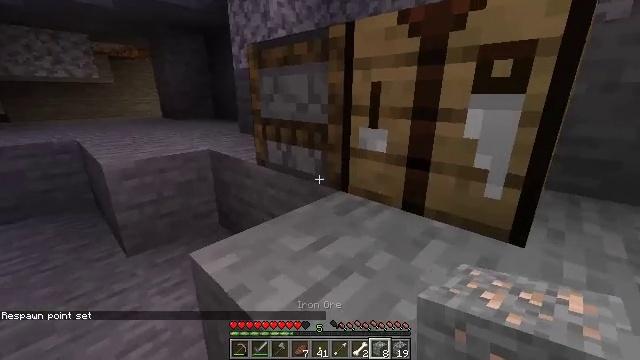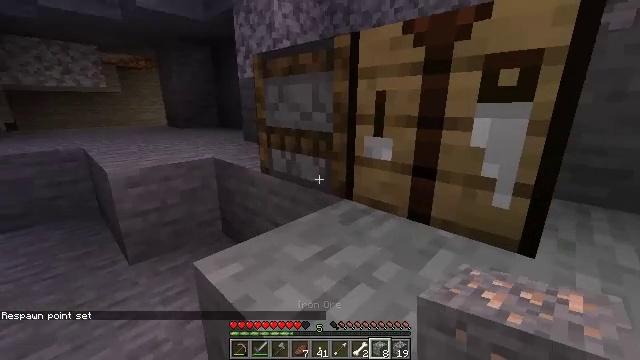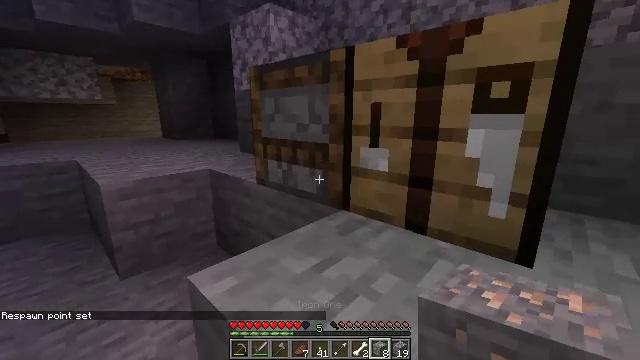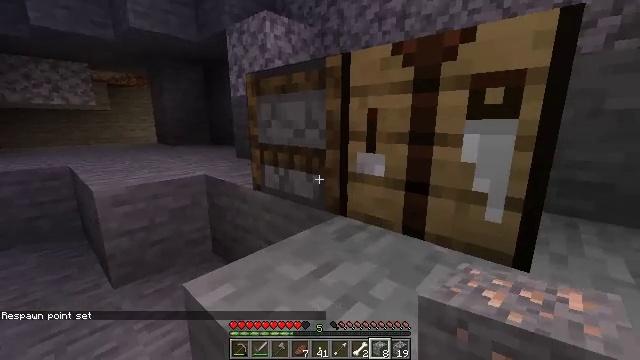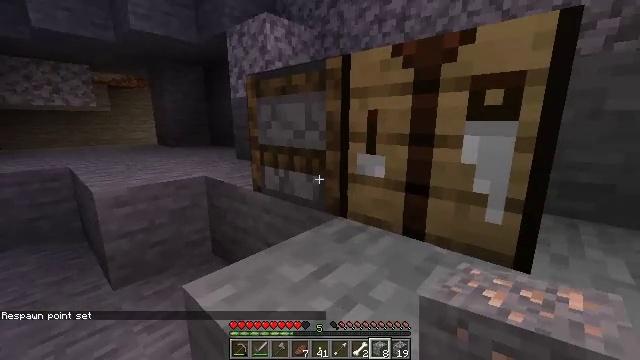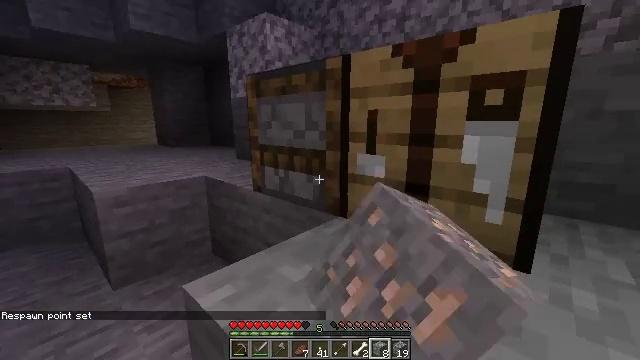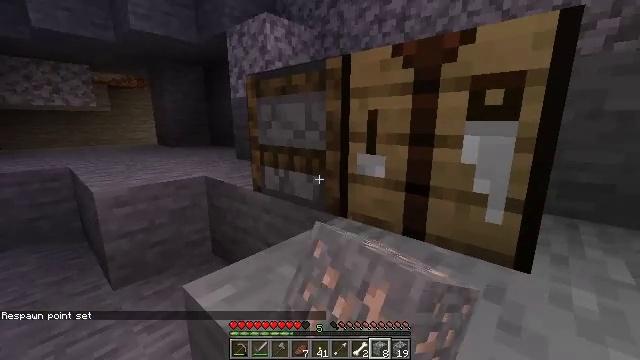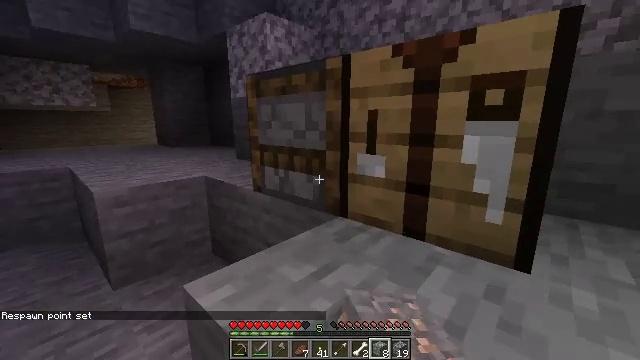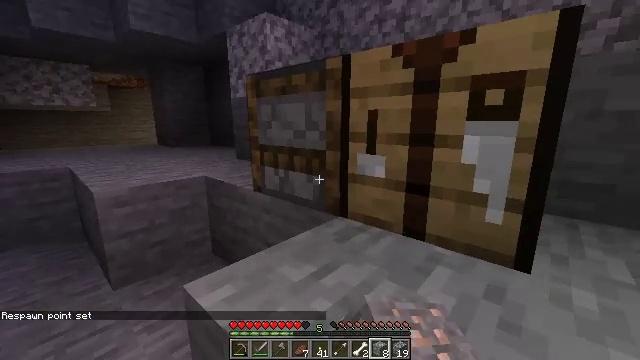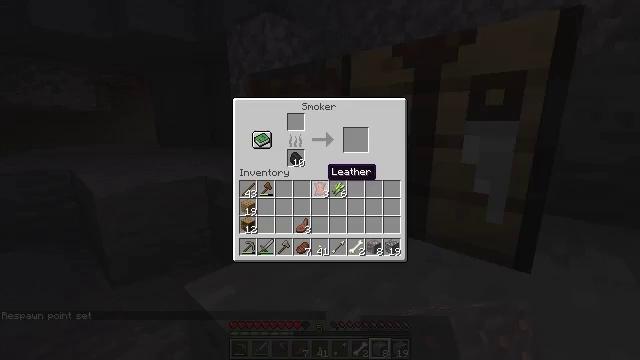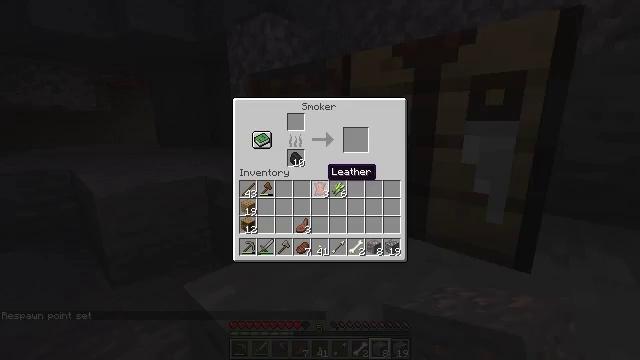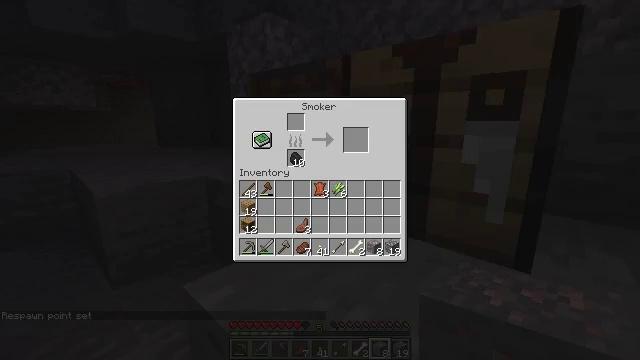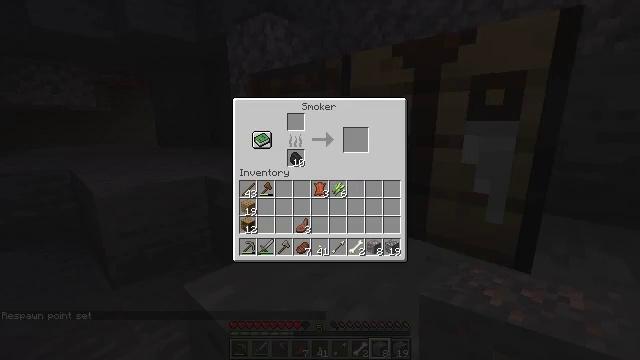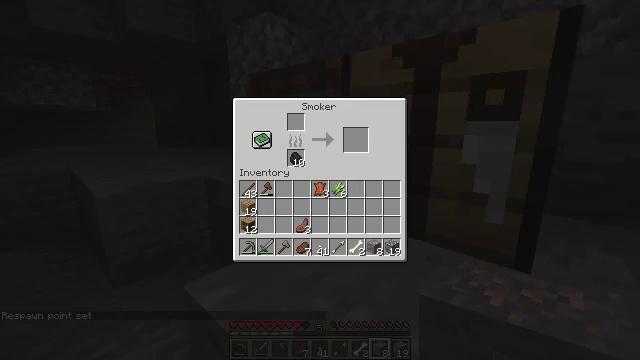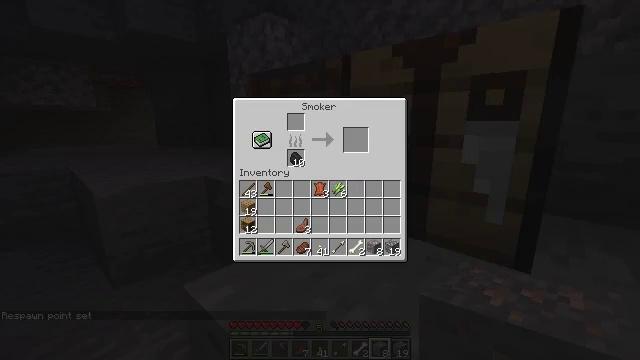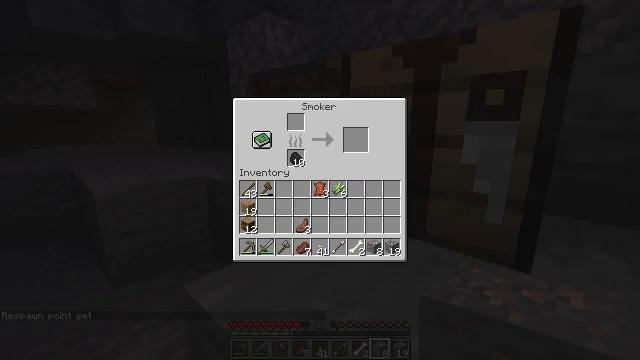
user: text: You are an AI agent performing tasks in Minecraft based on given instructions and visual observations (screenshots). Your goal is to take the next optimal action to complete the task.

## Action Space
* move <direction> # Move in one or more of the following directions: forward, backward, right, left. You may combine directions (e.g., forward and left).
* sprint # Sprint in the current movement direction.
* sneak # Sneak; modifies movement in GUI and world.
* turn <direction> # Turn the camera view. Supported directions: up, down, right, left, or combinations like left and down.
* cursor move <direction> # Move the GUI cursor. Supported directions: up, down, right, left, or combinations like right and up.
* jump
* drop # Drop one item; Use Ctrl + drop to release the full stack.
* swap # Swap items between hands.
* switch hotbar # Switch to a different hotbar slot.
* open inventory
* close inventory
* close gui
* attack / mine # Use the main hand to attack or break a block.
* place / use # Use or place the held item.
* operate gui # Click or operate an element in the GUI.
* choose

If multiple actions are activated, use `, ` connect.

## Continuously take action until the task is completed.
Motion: motion action
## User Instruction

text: Left click to break the red bed.
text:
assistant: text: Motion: turn up
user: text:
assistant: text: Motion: turn right and up
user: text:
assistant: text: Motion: turn up
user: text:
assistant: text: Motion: use / place
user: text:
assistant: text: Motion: use / place
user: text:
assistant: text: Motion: use / place
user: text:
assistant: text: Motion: no_op
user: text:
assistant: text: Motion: no_op
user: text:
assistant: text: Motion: no_op
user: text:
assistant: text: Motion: no_op
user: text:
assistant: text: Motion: no_op
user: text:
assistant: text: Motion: sneak
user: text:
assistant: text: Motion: sneak
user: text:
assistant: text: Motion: sneak
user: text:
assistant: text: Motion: sneak
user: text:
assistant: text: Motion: sneak
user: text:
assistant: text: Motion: sneak, cursor move left
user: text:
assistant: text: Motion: sneak
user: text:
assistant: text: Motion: sneak
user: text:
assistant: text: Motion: sneak
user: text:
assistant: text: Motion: sneak, operate gui
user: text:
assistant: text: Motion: sneak, operate gui
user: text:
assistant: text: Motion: sneak, operate gui
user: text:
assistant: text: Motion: sneak, close inventory
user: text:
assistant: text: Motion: move forward, sneak, turn right, close inventory
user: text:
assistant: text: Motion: move forward, turn right, close inventory
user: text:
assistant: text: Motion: move forward, turn right
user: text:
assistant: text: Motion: move forward, turn right, jump
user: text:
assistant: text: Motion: move forward, turn right, jump
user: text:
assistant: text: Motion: move forward, jump